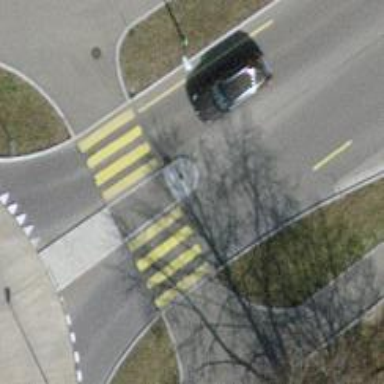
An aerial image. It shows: Uncontrolled zebra crossing on the road.